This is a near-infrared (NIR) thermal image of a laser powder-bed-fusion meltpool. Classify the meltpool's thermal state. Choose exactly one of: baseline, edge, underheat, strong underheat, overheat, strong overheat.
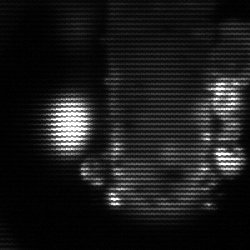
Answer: strong underheat